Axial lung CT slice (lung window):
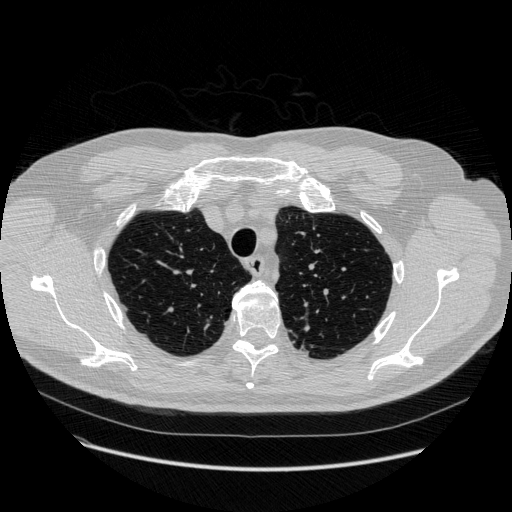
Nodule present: no